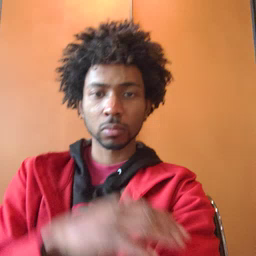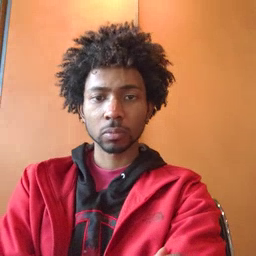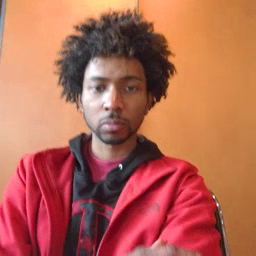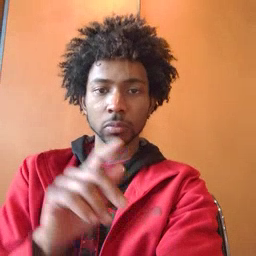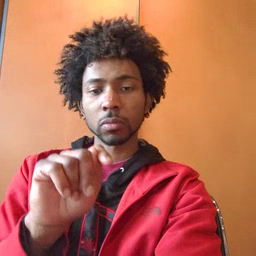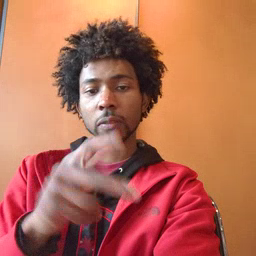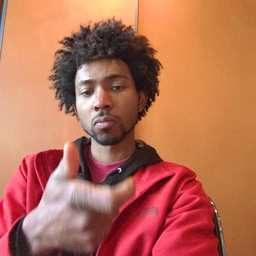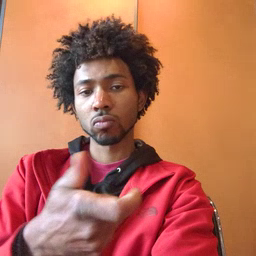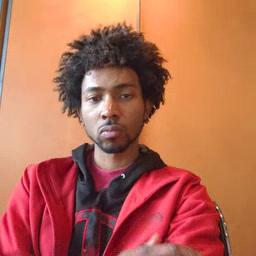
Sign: TV